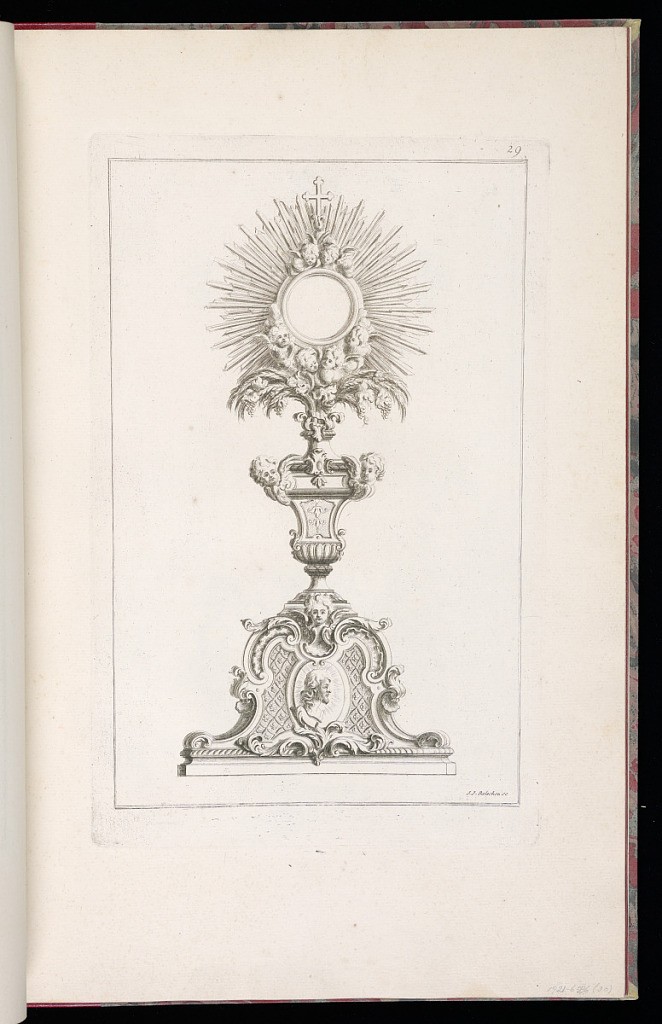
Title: Design for a Monstrance
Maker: Thomas Lainé, French, 1682 – 1739
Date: late 18th century
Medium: Etching on laid paper
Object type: Print
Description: A printed sheet from a series of thirty designs for moldings, carved frames, doors, chimneys, and liturgical objects. A design for a monstrance, decorated with sun rays, winged putti mascarons, branches of wheat and grapes, acanthus leaf, c-scrolls, shell, and gadroon ornament. The lower section is decorated with floral fretwork and a profile portrait of Jesus Christ in the middle. The plate is signed and numbered.